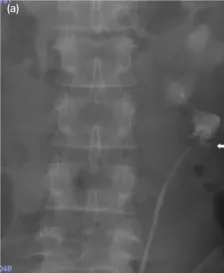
(a) Postoperative retrograde pyelogram at 1 month shows free flow of contrast medium into the renal collecting system and a leak from the site of anastomosis (arrow).
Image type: radiology (x_ray)